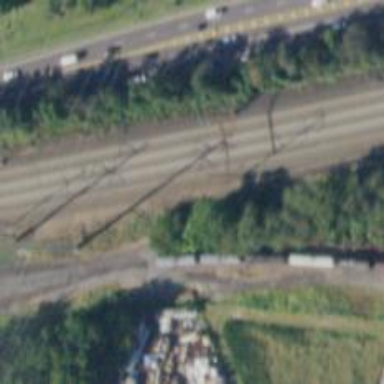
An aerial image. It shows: Railway track with contact line for electrification.